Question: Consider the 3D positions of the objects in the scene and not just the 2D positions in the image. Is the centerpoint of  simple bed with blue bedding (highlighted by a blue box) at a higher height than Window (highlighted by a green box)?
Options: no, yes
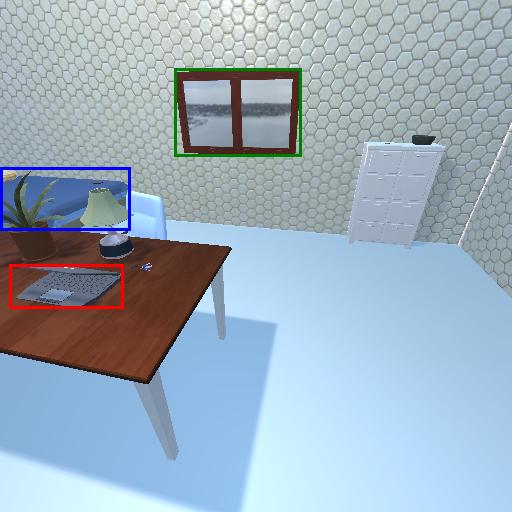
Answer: no